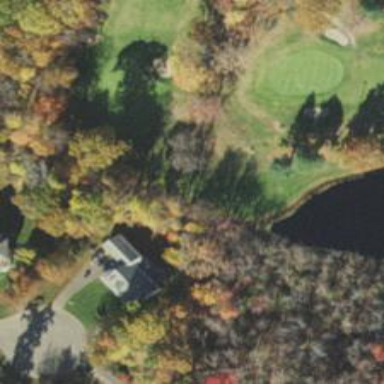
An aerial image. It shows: Golf tee.